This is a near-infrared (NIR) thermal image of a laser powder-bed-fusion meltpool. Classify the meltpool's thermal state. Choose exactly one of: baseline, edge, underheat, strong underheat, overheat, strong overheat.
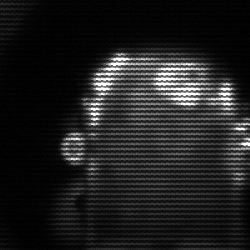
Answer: baseline